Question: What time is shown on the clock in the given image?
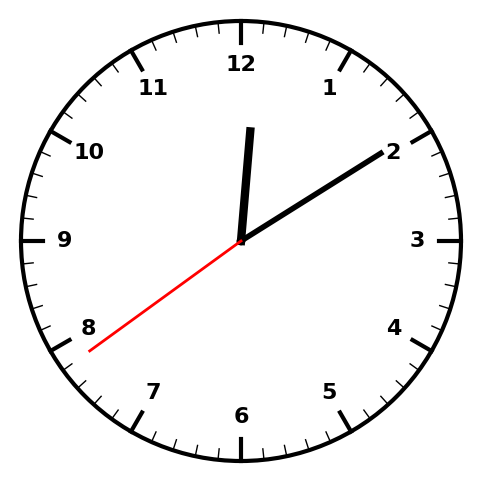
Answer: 12:09:39